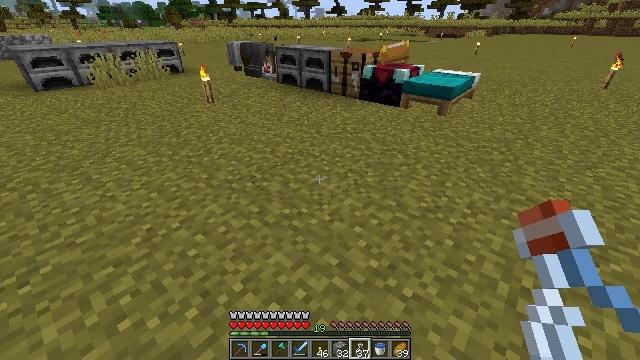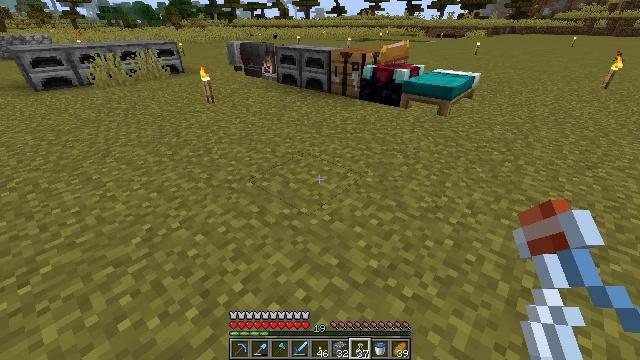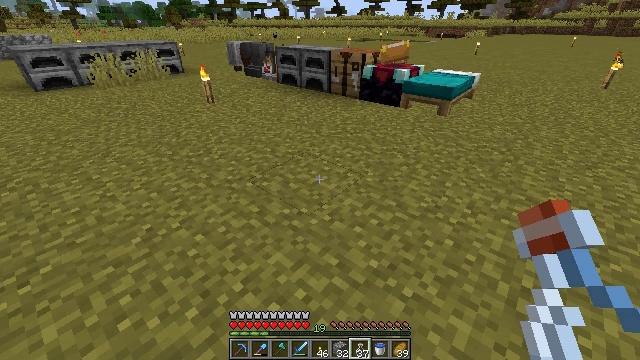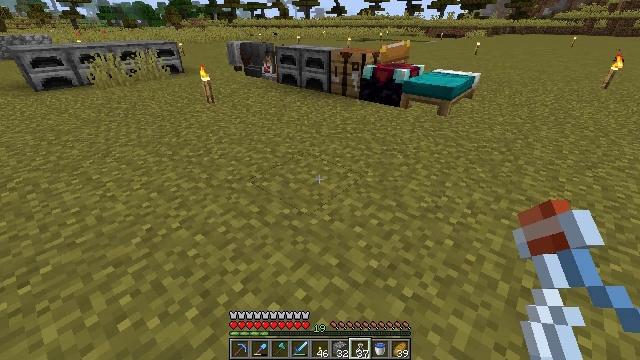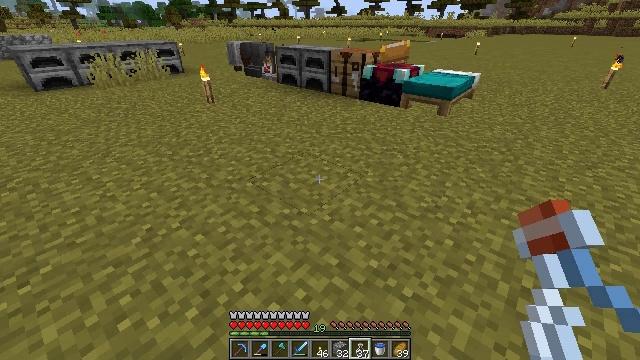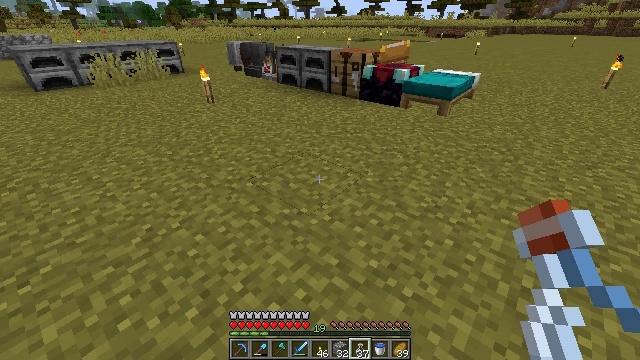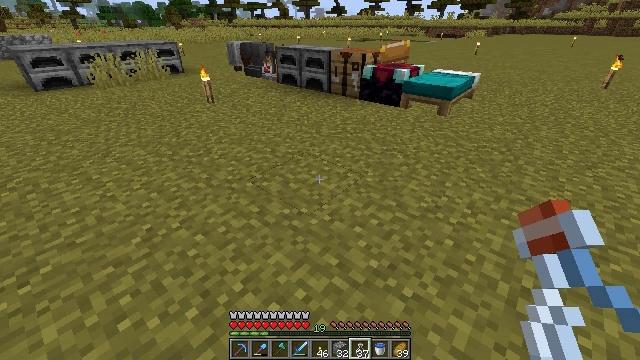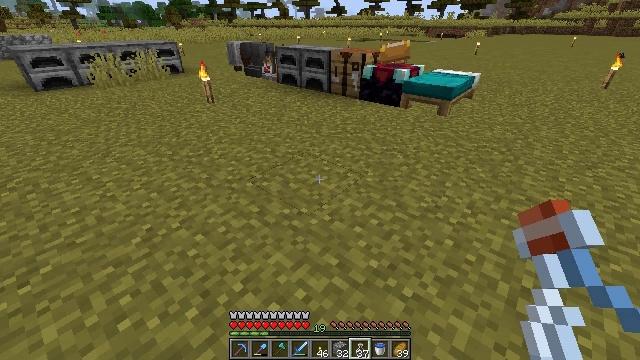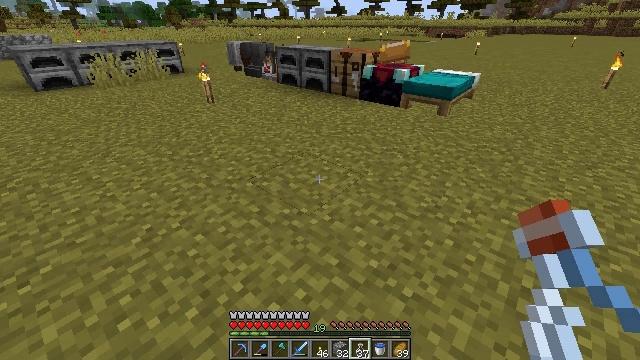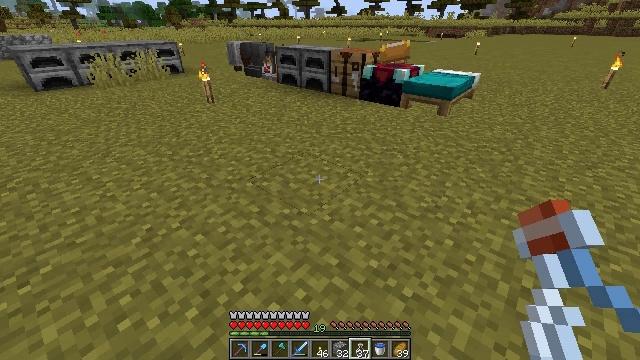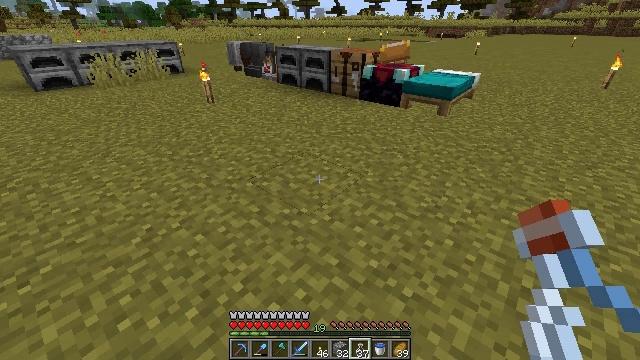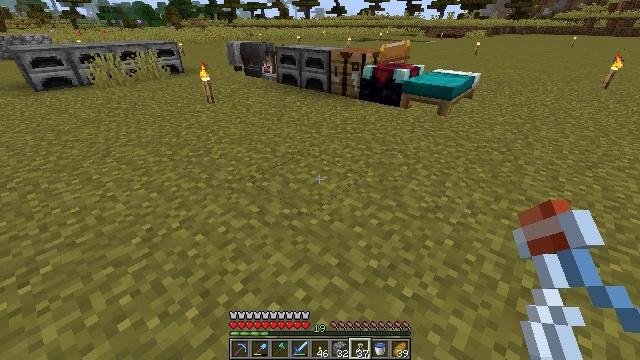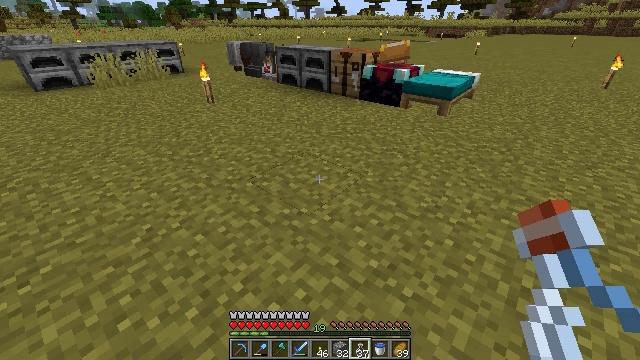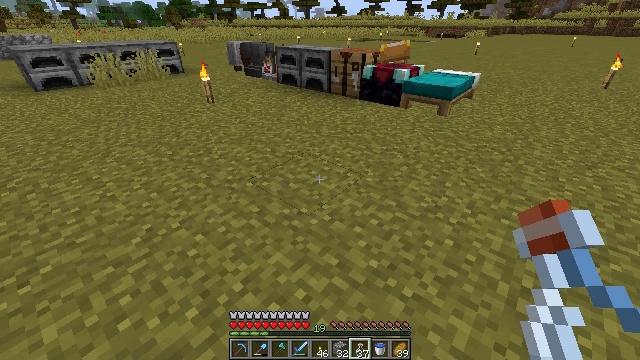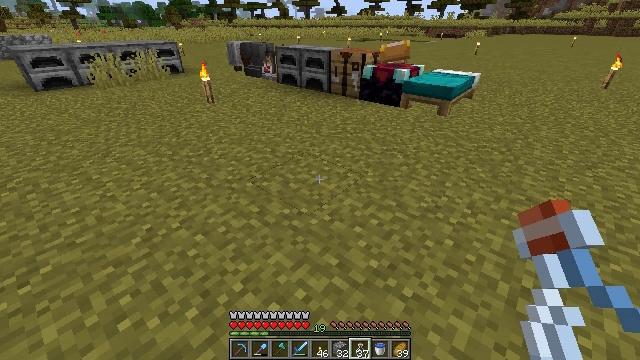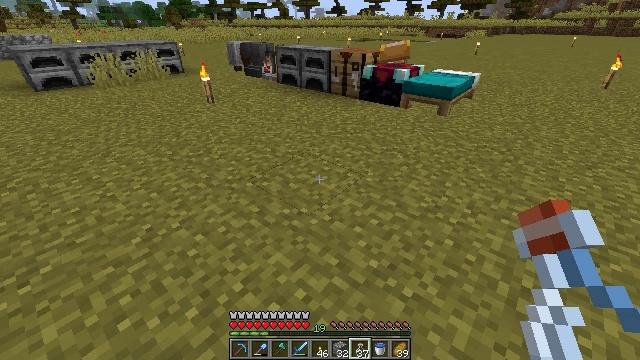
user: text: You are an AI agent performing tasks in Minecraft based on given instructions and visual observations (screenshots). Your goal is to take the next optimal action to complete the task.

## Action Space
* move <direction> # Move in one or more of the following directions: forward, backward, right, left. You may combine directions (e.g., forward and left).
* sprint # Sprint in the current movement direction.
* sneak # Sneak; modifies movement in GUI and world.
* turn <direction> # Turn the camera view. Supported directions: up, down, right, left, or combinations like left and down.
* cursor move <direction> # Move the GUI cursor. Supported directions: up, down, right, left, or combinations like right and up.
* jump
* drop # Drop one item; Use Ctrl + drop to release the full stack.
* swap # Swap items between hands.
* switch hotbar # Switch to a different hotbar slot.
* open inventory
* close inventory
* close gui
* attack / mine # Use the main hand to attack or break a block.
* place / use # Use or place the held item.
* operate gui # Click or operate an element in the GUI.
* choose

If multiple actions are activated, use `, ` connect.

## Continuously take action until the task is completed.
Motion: motion action
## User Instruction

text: Remove a glass bottle from the inventory.
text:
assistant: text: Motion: no_op
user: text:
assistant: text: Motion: no_op
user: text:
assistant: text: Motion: no_op
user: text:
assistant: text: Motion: no_op
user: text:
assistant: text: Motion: no_op
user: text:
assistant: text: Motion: no_op
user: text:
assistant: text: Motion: no_op
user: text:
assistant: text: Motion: no_op
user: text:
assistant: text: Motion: no_op
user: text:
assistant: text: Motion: no_op
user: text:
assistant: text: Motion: no_op
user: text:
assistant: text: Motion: no_op
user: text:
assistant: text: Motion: no_op
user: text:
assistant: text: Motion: no_op
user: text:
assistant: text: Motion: no_op
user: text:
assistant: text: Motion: no_op
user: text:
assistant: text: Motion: no_op
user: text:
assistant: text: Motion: no_op
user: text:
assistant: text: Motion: no_op
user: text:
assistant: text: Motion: no_op
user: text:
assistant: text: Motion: no_op
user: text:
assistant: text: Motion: no_op
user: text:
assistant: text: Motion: no_op
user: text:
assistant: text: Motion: no_op
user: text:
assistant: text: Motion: no_op
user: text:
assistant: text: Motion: no_op
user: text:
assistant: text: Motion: no_op
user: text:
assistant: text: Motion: no_op
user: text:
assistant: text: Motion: no_op
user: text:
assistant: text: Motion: no_op